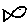
Label: fish